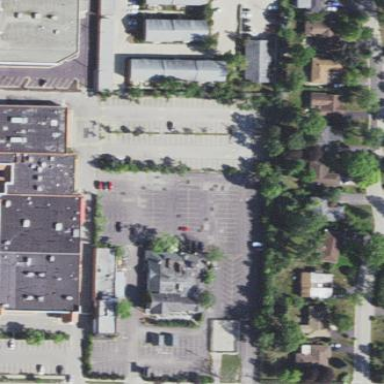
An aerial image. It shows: Commercial area.